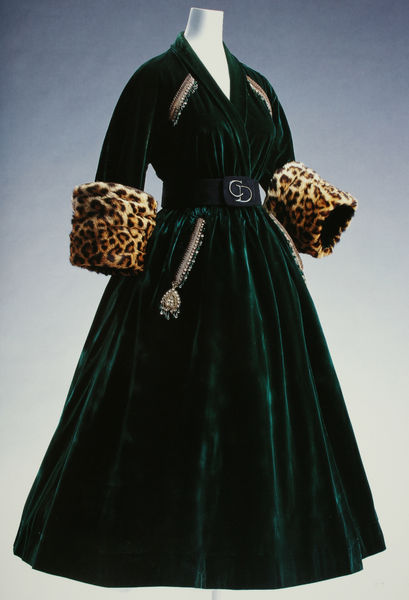
Titel: Mantelkleid
Künstler: Christian Dior
Standort: Kyoto (Japan)
Institution: Kyoto Costume Institute
Schlagwörter: blau, weiß, grün, ausschnitt, kleid, gürtel, mode, muster, rock, falten, kragen, lang, pelz, samt, mantel, taille, fotografie, schnalle, taschen, stulpen, leopard, bodenlang, v ausschnitt, pelzbesatz, brillanten, dior, abendmantel, glockig, christian dior, morgenkleid, ozelot